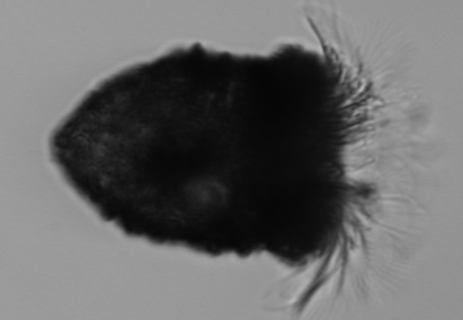
Label: Stenosemella_morphotype1